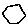
Label: hexagon